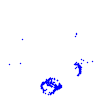
Particle: kaon